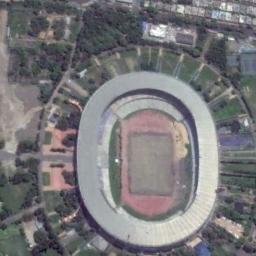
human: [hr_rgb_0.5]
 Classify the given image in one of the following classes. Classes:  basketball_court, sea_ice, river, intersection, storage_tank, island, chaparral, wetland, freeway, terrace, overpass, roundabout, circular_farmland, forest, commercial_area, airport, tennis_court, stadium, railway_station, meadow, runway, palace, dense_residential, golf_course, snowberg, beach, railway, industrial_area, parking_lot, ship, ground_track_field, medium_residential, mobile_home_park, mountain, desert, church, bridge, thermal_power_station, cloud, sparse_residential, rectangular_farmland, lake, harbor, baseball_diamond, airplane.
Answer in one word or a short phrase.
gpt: stadium